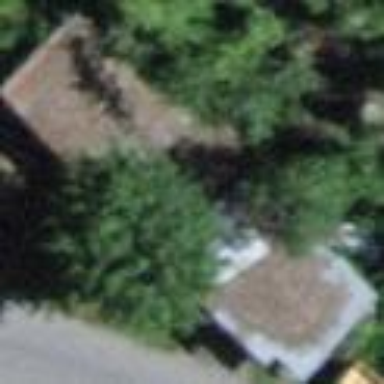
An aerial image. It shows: View of roof of building.